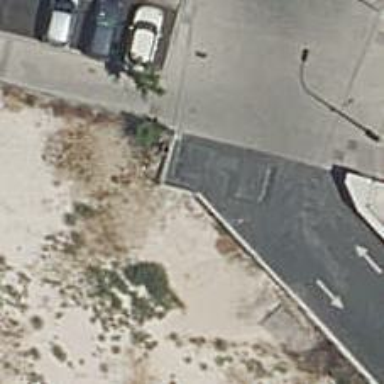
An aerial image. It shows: Wall barrier.